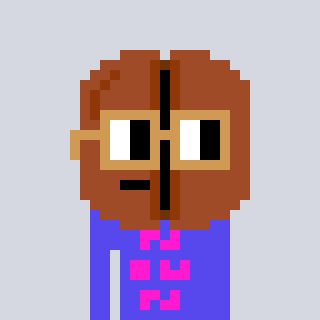
a pixel art character with square brown glasses, a coffeebean-shaped head and a computerblue-colored body on a cool background